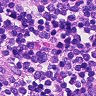
Metastatic tissue present: no